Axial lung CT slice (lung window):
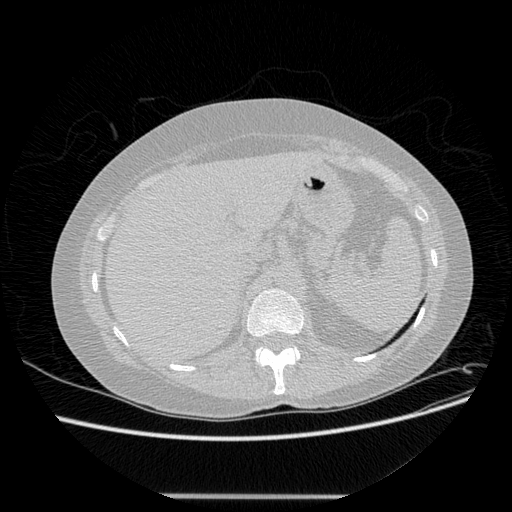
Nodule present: no